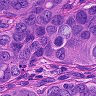
Metastatic tissue present: yes